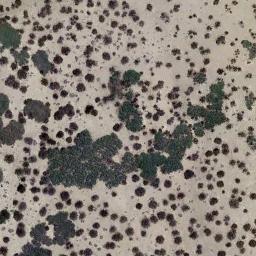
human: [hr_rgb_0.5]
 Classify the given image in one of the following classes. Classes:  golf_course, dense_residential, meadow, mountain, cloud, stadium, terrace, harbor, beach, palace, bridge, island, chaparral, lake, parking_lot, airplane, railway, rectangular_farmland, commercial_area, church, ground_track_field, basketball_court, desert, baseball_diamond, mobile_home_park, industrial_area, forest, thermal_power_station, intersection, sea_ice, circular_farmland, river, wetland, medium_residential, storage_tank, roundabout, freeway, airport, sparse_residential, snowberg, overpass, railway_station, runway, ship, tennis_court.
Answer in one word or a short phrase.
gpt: chaparral